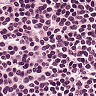
Metastatic tissue present: no